Question: I'm building a web app, but after a click on a button, or at least a clickable object, it gets a blue overlay, like a text selection, but on the object. This only happens on touch devices, not on my desktop machine.
It's built with HTML and CSS, so I hope someone knows an appropriate solution for this.
It took me about 20 screenshots, since this overlay is only visible for less than half a second. For those wondering what I actually mean; check this pic. I've tested this on an iPhone (5) and an Android (Nexus 5) and both (although colors differ) appear to have this visual effect. It's either a HTML thing or device-native thing. One thing for sure: It can be set off, since I've never seen this in a regular app. Note: This happens with any clickable item, not just text links.

Thanks!
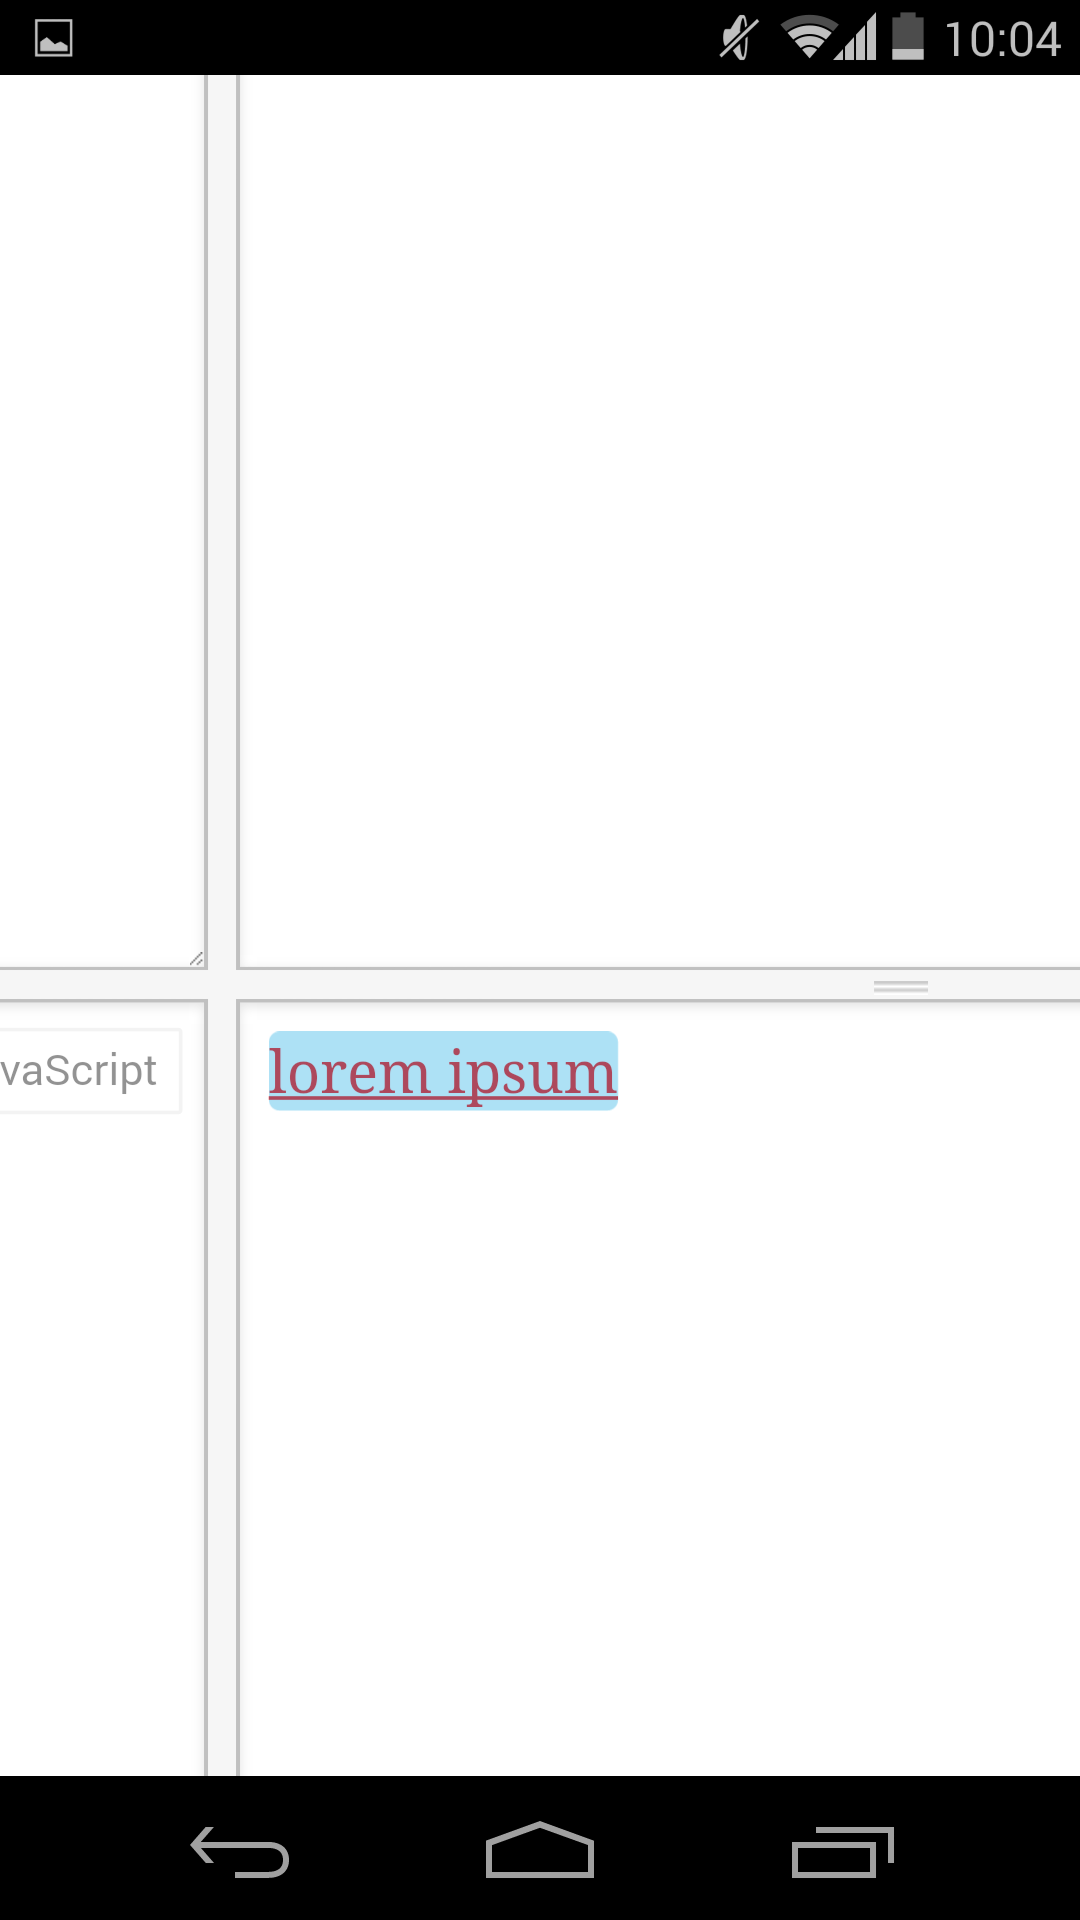
Answer: I've gladly found the correct way to adjust this stupid habit of touch devices. It's extremely easy.
You can either turn this off in general (like the code below) or add your own classes/ID's to the selector.
'''
a {
...
-webkit-tap-highlight-color: rgba(0,0,0,0)
}
'''
Just like that!
Tested on both a few Android and iOS devices, including iPhone 5 & Nexus 5